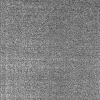
Atmospheric dust classification: dusty